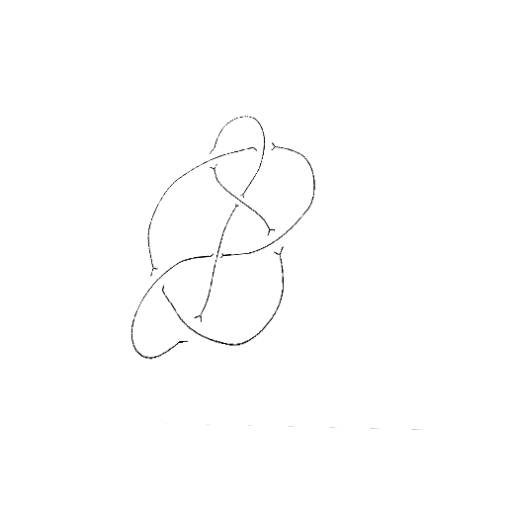
Crossing number: 7